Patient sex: F
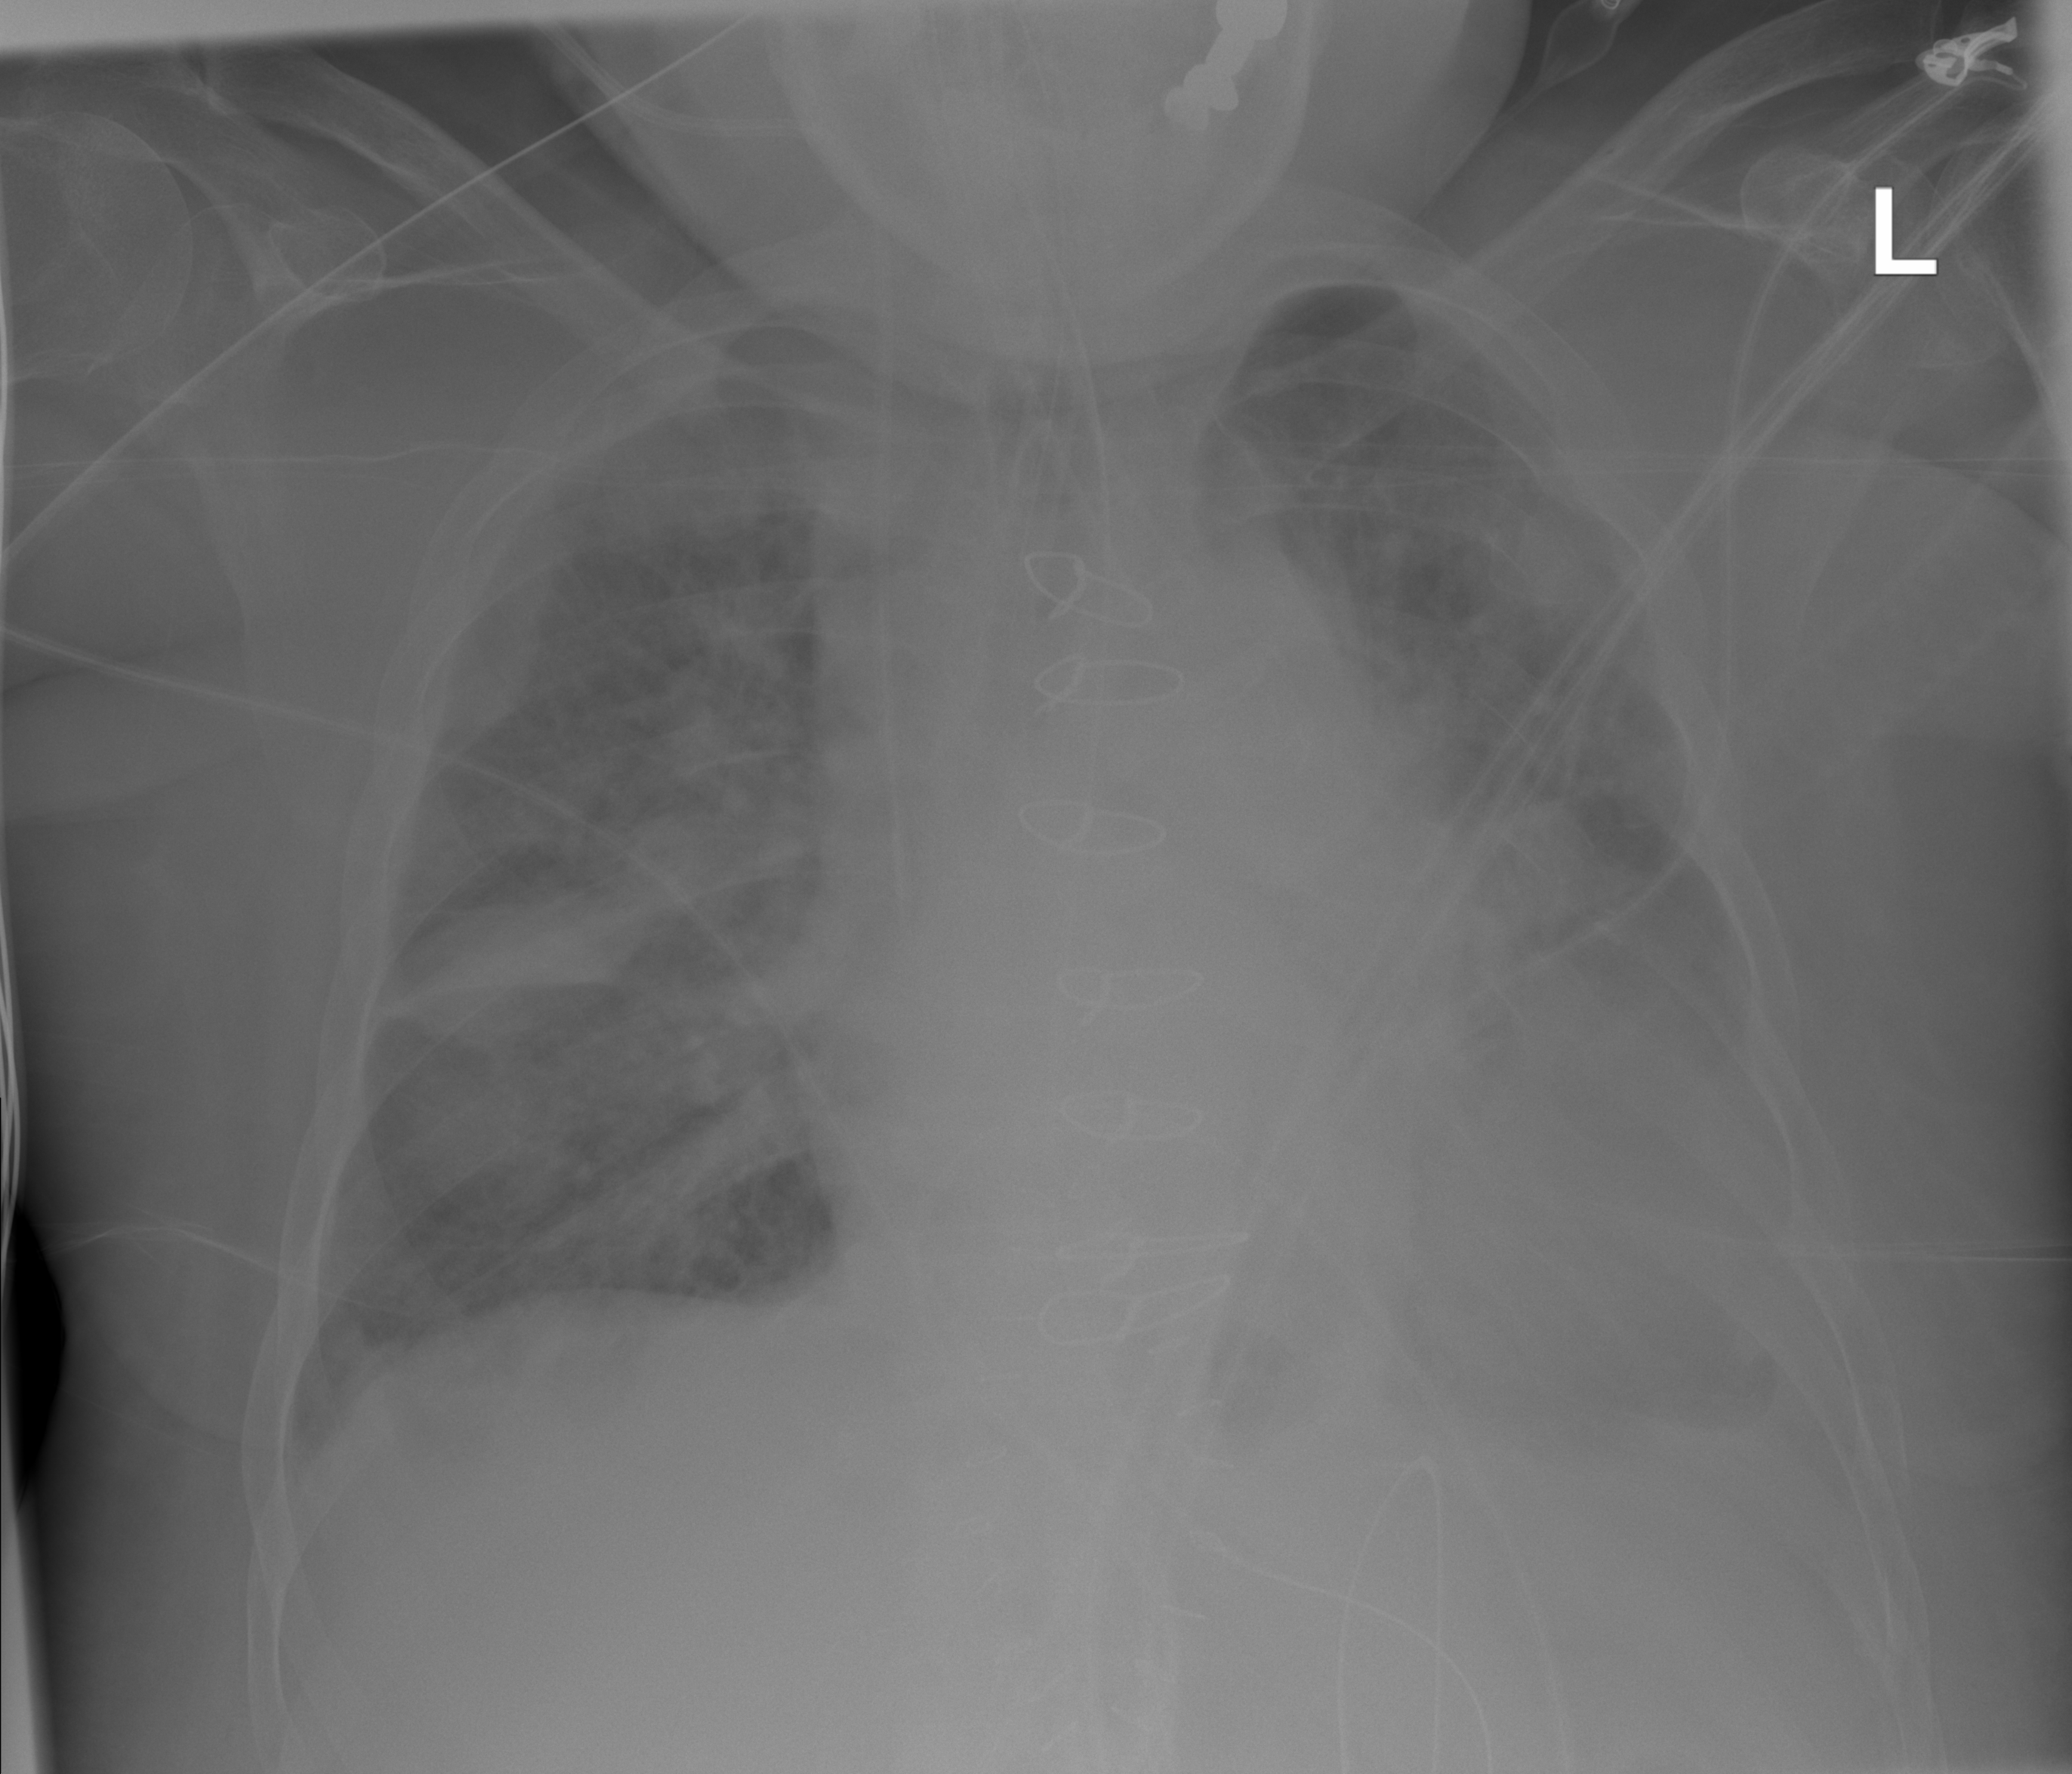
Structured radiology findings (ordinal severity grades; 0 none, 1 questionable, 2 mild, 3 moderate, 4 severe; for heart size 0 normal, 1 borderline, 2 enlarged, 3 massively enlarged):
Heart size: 2
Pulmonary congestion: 2
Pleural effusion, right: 2
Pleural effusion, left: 3
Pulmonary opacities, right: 3
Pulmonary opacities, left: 3
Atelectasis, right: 3
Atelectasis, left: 3